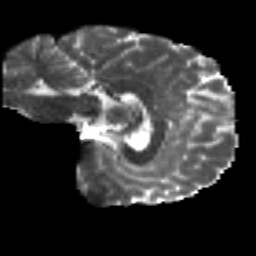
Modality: T2w
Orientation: sagittal
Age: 21
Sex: male
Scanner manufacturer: siemens
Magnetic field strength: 3 T
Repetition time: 8.8 s
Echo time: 0.085 s